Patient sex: M
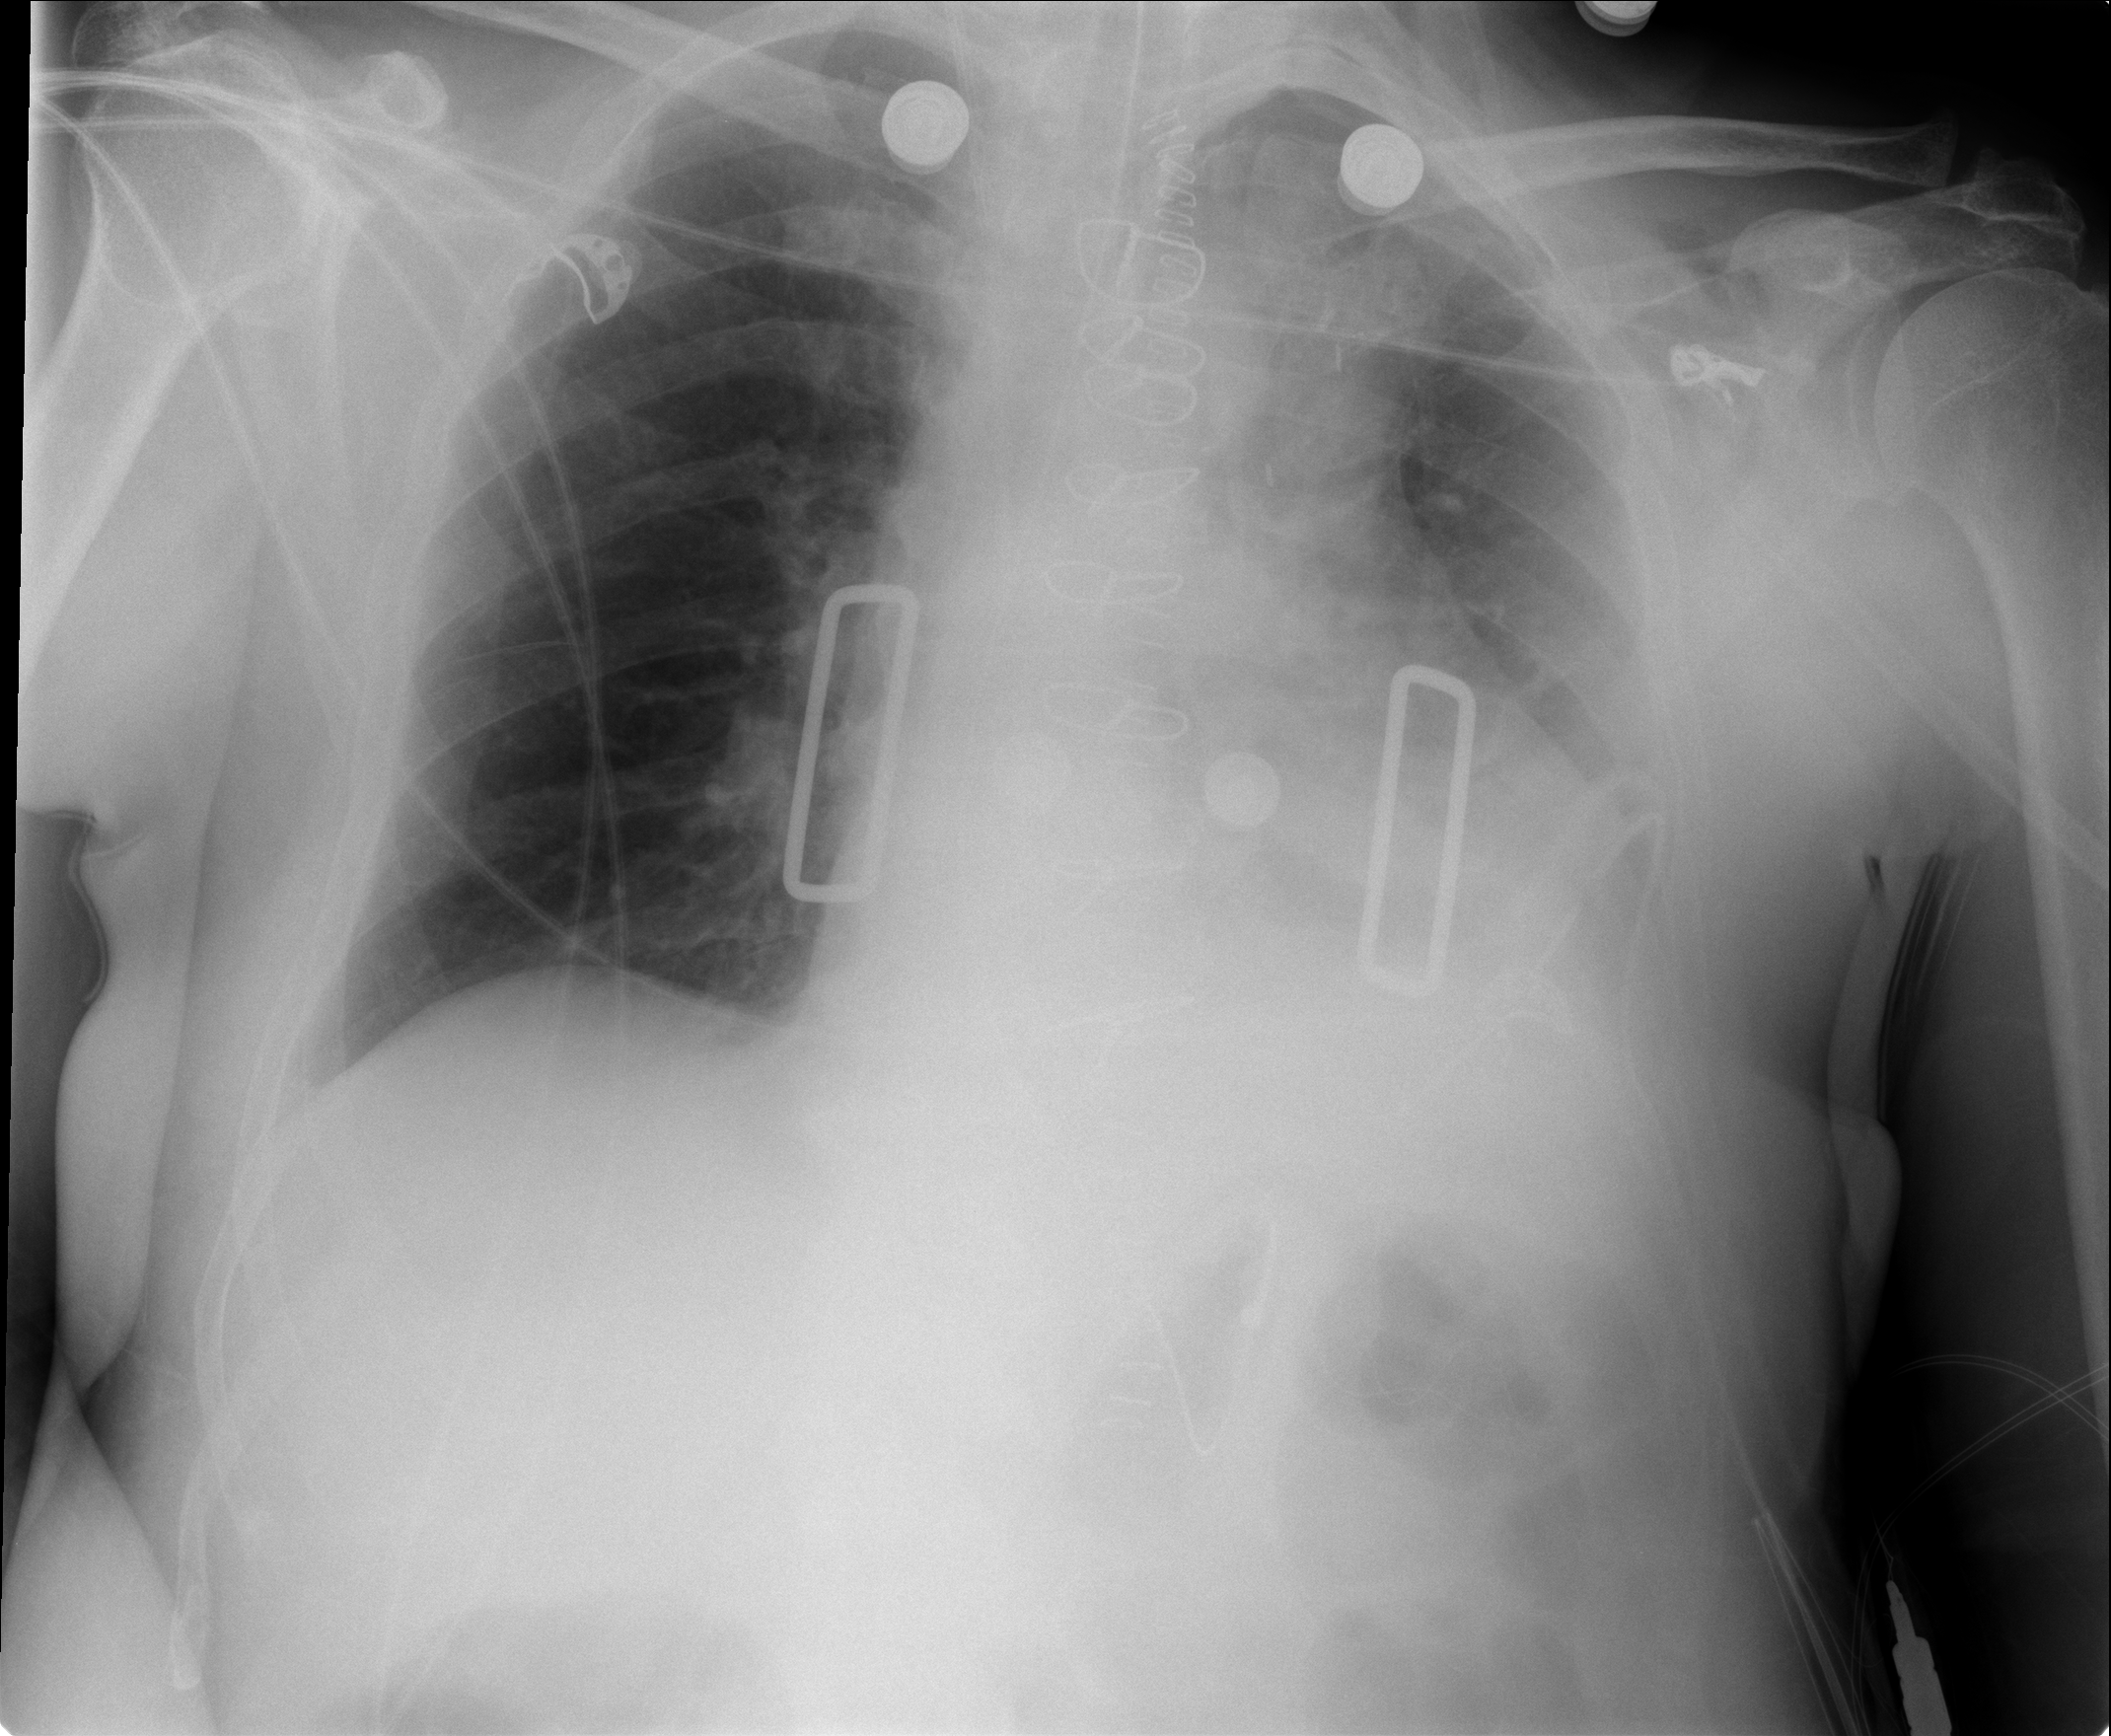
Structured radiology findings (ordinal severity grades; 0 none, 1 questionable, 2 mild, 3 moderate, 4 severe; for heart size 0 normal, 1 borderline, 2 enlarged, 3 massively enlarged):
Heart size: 1
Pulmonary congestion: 1
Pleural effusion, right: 0
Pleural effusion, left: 2
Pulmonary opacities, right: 0
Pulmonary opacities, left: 0
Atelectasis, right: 2
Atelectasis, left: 2